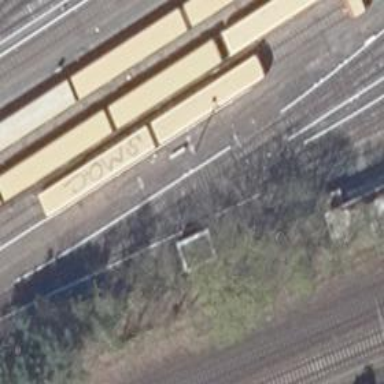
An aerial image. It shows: Railway switch.